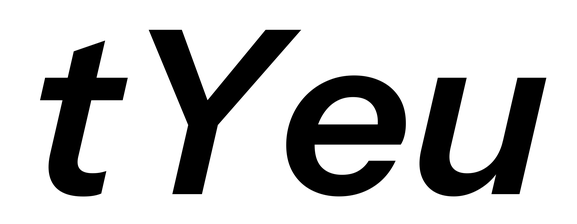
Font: InstrumentSans-Italic_SemiBold_Italic